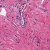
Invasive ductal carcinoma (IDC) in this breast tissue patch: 0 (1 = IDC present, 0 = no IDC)